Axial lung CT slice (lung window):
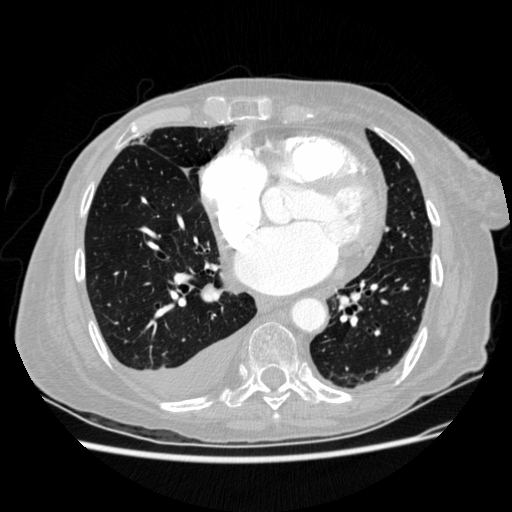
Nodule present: no